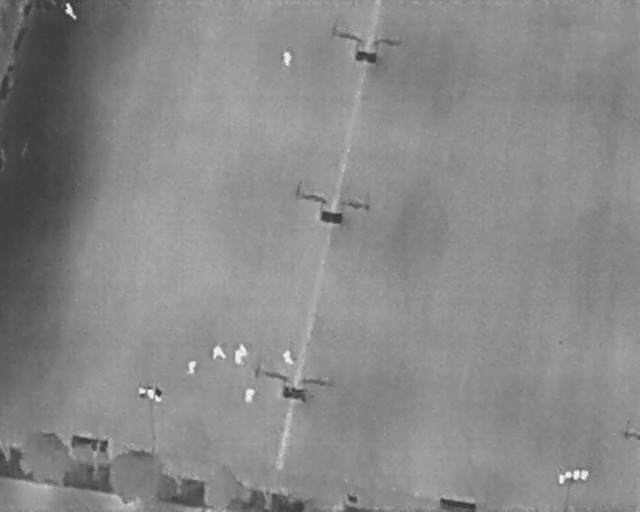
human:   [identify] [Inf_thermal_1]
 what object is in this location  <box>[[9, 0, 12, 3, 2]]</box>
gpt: <ref>1 medium person at the top left</ref>

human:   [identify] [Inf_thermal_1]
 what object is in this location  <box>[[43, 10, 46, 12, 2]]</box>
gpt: <ref>1 medium person at the top</ref>

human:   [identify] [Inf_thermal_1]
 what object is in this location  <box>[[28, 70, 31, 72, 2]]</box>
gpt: <ref>1 small person at the bottom left</ref>